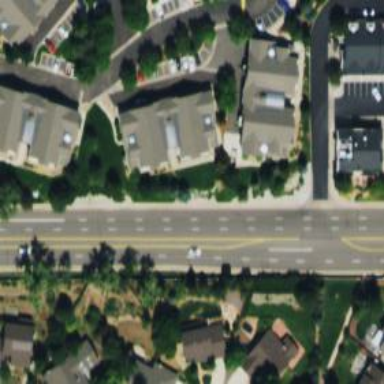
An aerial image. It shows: Secondary road.